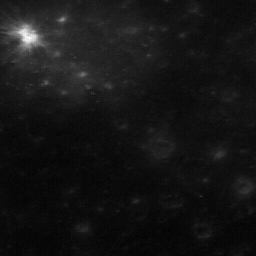
Host type: background_regolith
Lunar coordinates: latitude nan, longitude nan